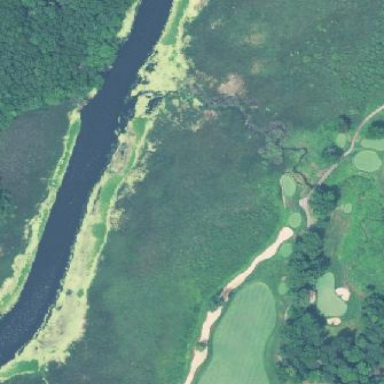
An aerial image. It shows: Water hazard on golf course. The hazard is natural water feature.